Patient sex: F
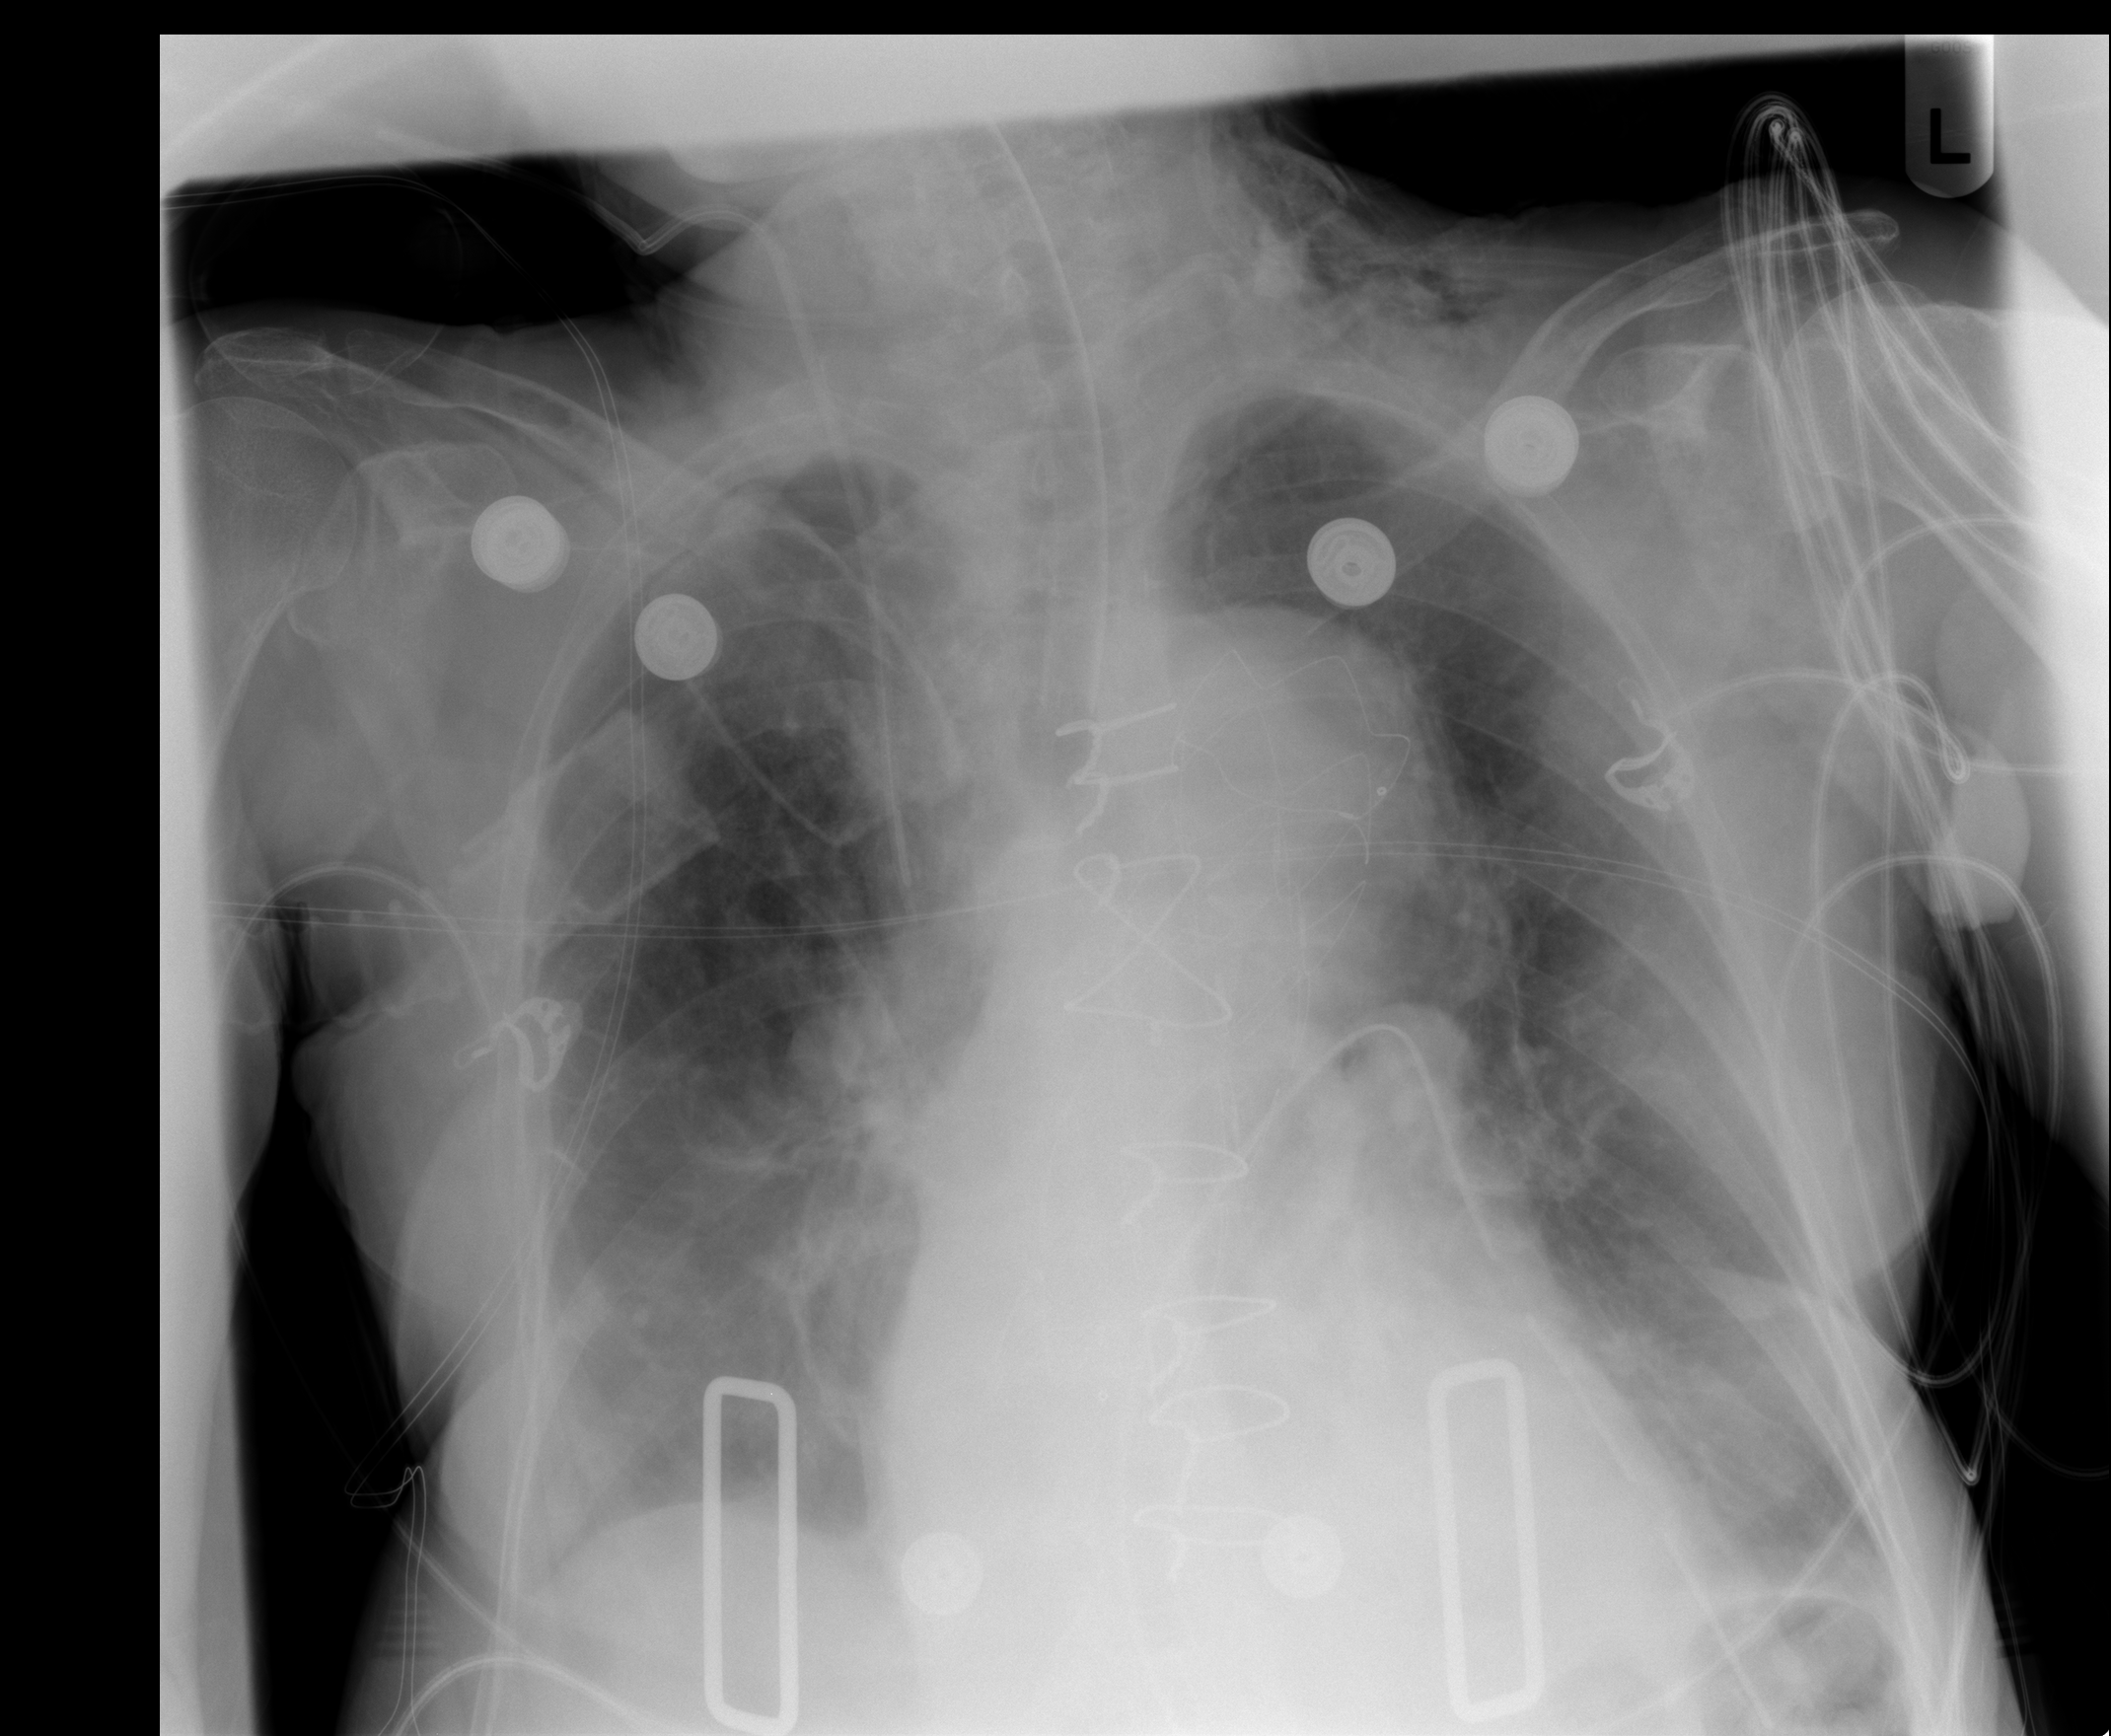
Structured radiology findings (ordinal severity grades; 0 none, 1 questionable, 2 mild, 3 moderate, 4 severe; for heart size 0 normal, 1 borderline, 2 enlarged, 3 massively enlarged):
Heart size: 0
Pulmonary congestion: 0
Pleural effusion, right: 1
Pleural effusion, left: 1
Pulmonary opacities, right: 0
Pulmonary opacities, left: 0
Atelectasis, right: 2
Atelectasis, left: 0